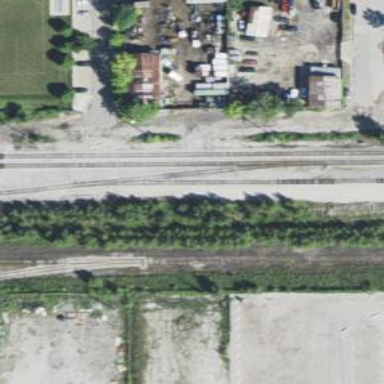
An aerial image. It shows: Abandoned railway yard is depicted.